Chest X-ray:
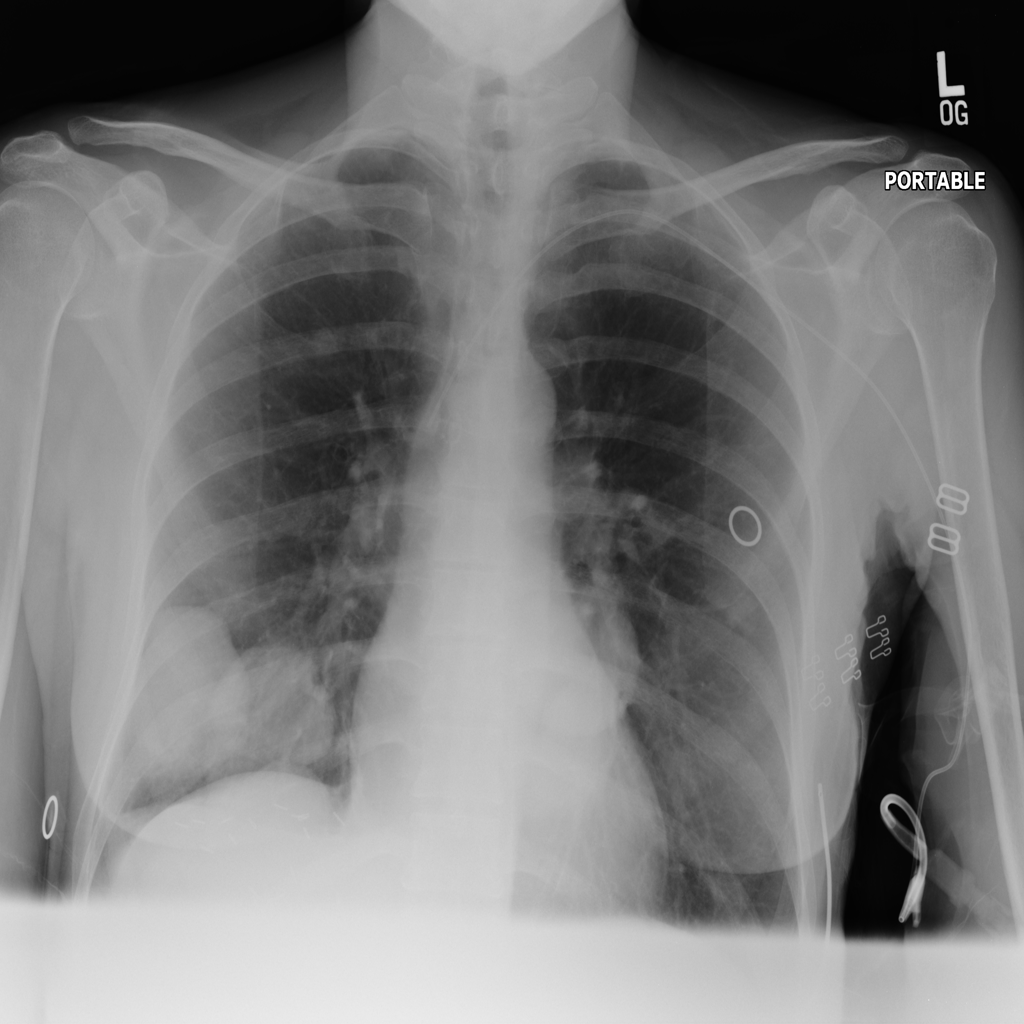
Findings: Nodule, Effusion
No abnormal finding: no